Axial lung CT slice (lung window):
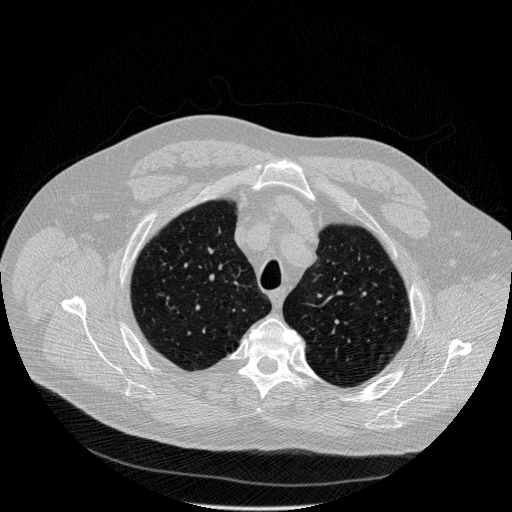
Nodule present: no